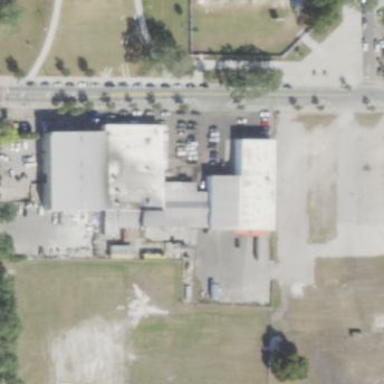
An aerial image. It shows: Industrial building.